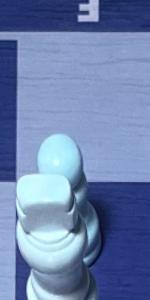
Label: Pawn_White